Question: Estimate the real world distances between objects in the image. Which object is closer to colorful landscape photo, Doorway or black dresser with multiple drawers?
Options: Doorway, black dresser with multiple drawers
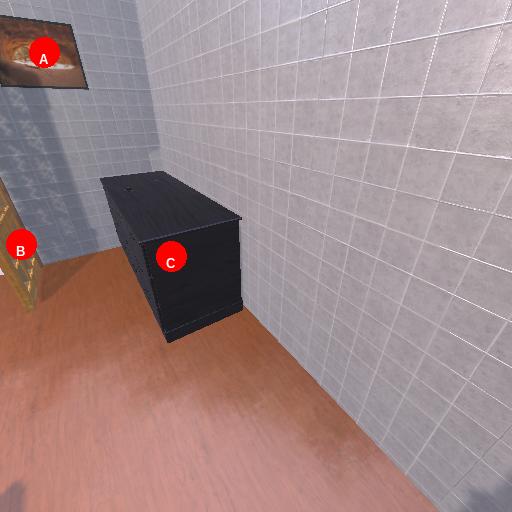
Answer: Doorway